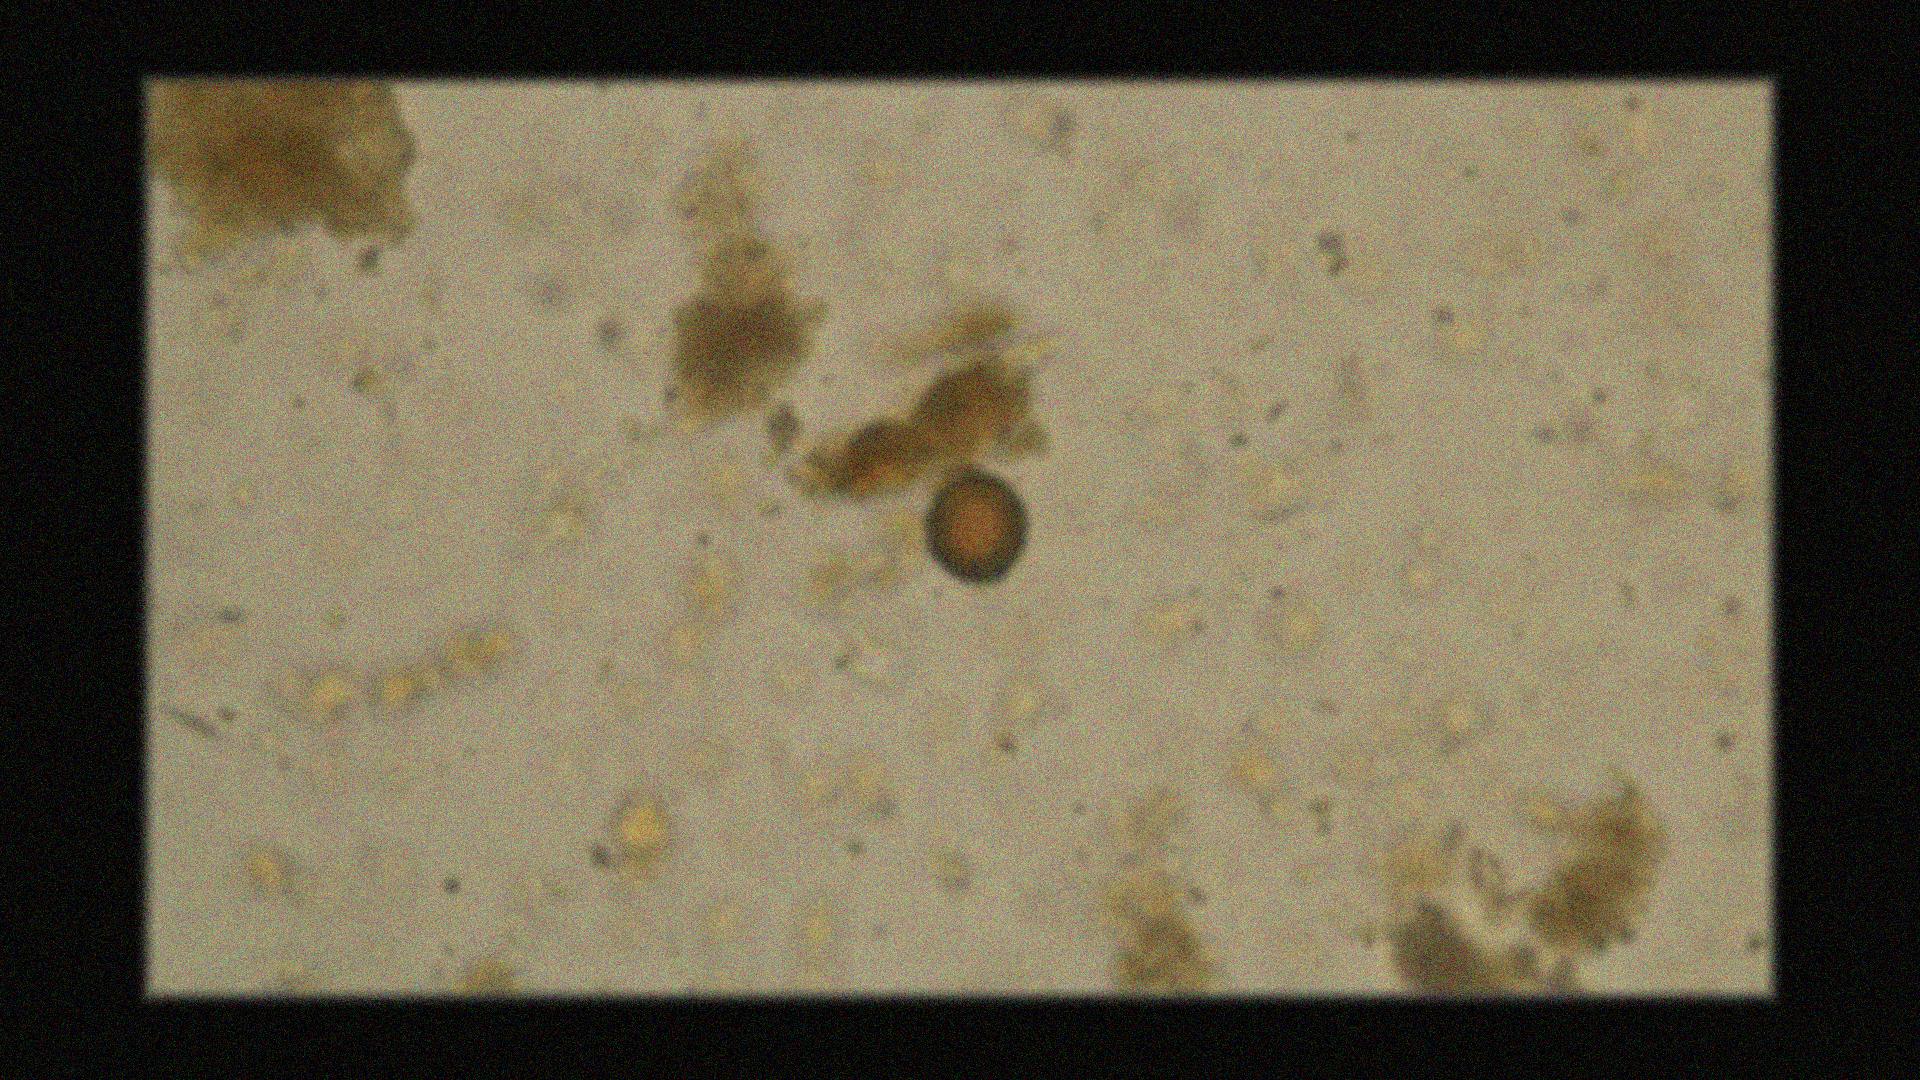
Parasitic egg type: Taenia spp. egg